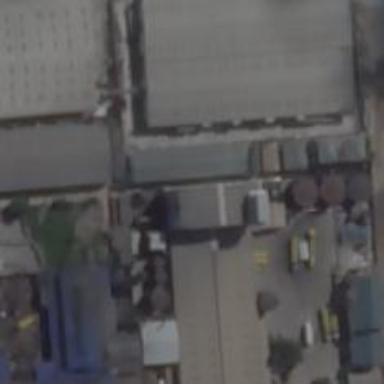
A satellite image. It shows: Industrial building with metal roof.